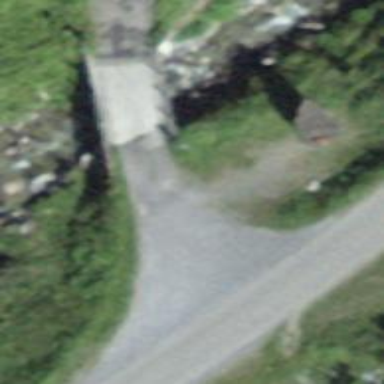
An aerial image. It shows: Paved track on bridge with grade 1 tracktype.